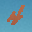
Label: 4